Question: I have encountered a strange behaviour when using the tab bar controller in iOS. I have such a controller with 3 tabs, as can be seen on the following image:

The following problem only occurs on a physical device, not on the simulator: When I present a view controller (modal) on top and dismiss it again, the tab bar turns fully transparent (not translucent) if and only if it was presented while the map tab was active. If the list or settings tab is active when the view controller is presented, then everything stays as it's supposed to be after dismissing that view controller again.
Has anybody encountered a similar behaviour? Is it a bug? Or am I doing something wrong?
Thank you for your help.
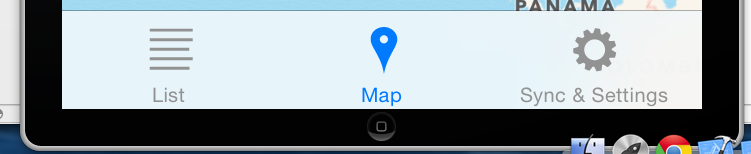
Answer: Is this only on iPhone 4? I have had a similar bug only on 4s. There is a fix for it if that is the issue. It's an apple bug. Try in viewDidAppear in the tab controller.
'''
- (void)viewDidAppear:(BOOL)animated{
[super viewDidAppear:animated];
//Stupid fix for iPhone 4 Tab bar background becoming invisible
self.tabBar.translucent = NO;
self.tabBar.translucent = YES;
}
'''
This worked for me to fix the background disappearing on a translucent tab bar when on iPhone 4